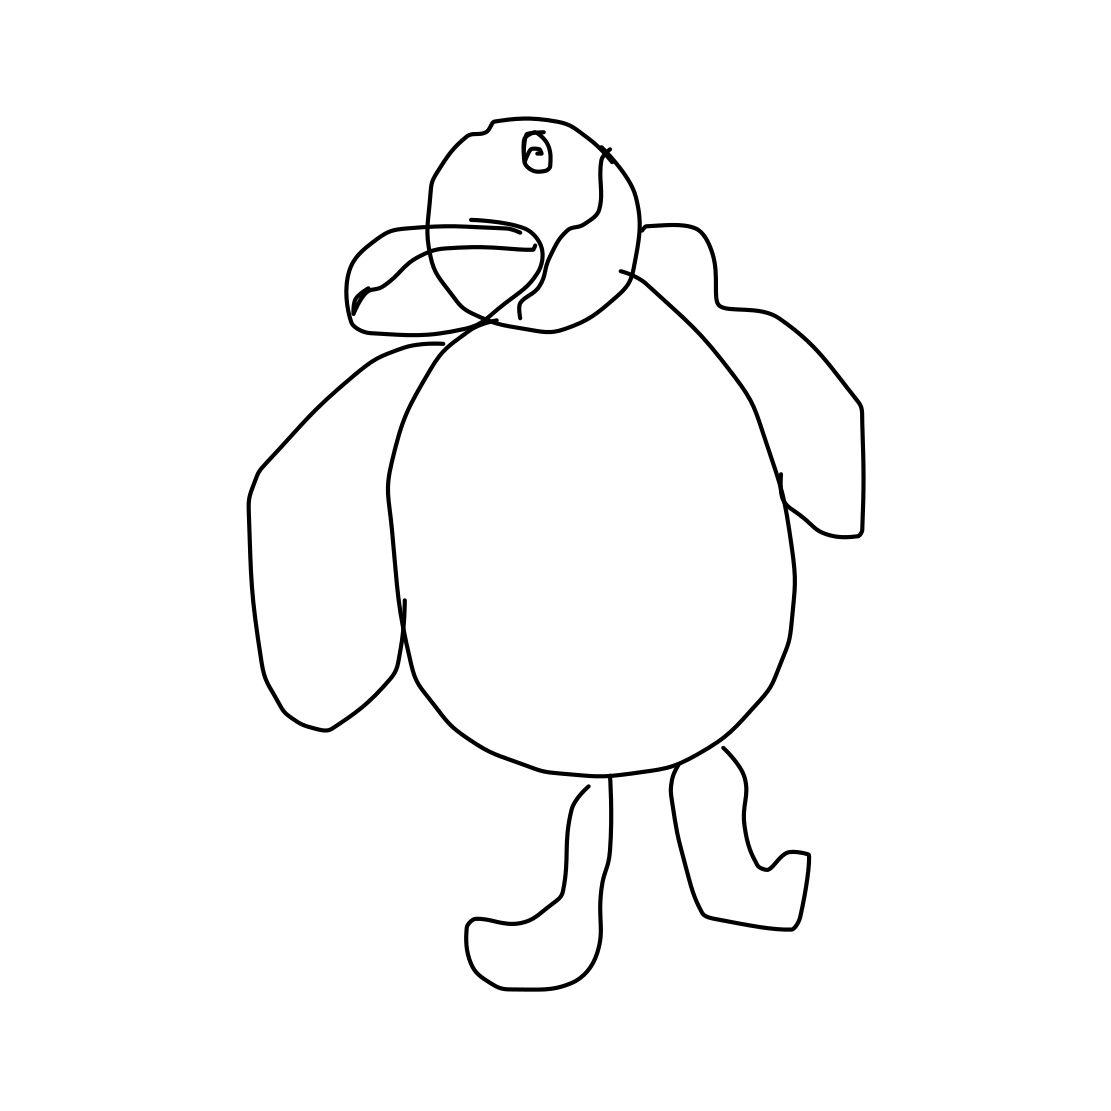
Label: penguin